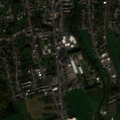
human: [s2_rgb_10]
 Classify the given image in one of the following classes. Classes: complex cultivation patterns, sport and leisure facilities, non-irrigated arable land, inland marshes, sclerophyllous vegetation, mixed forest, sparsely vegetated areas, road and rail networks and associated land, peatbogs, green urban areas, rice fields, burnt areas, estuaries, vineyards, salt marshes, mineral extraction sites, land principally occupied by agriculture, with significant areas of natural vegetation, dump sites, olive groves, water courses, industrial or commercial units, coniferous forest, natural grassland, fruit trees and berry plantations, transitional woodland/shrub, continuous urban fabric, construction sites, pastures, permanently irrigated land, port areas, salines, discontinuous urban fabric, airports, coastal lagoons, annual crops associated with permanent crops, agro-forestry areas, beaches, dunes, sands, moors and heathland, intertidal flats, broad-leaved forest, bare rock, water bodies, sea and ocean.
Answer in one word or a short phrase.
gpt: discontinuous urban fabric, broad-leaved forest